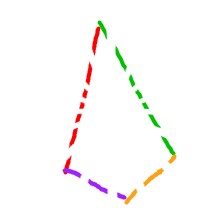
Shape: kite